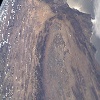
Label: land